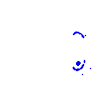
Particle: proton